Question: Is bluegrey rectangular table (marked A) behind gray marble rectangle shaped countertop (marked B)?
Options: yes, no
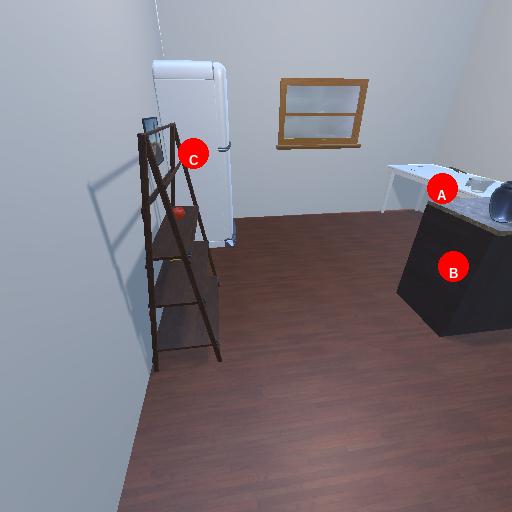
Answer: yes